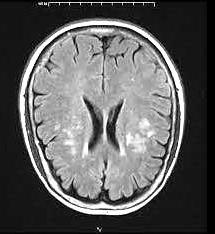
Label: notumor